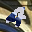
Label: 4